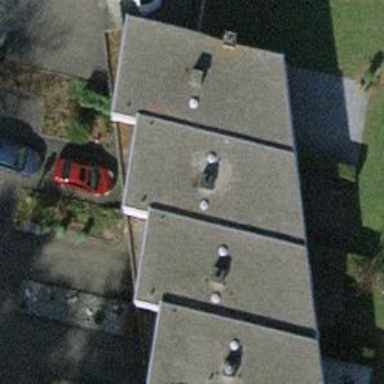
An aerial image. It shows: Terrace building.